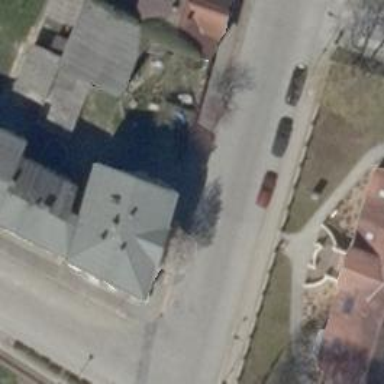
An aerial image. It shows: Residential road with sidewalks on both sides.